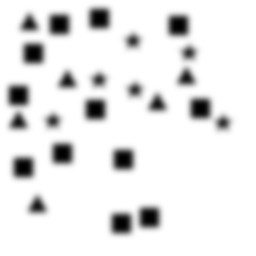
Squares: 12
Triangles: 6
Stars: 6
Total shapes: 24